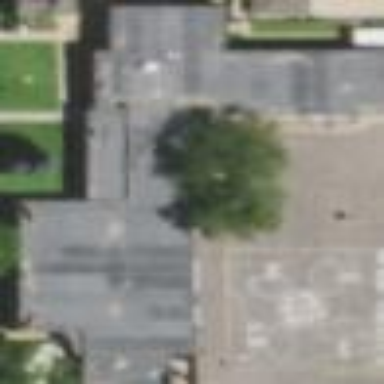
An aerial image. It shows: School building.